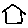
Label: house